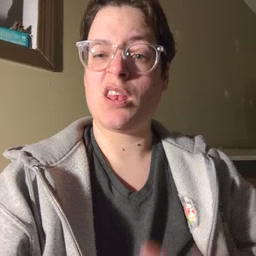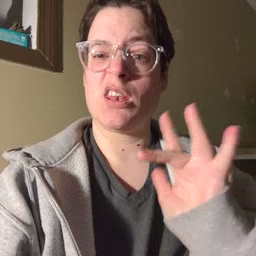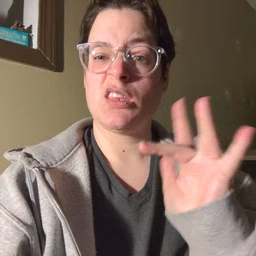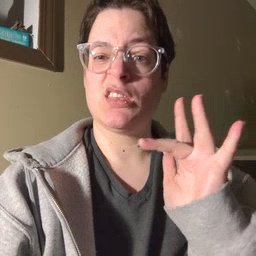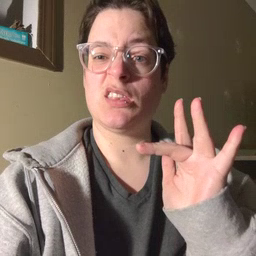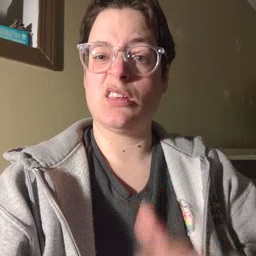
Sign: yucky